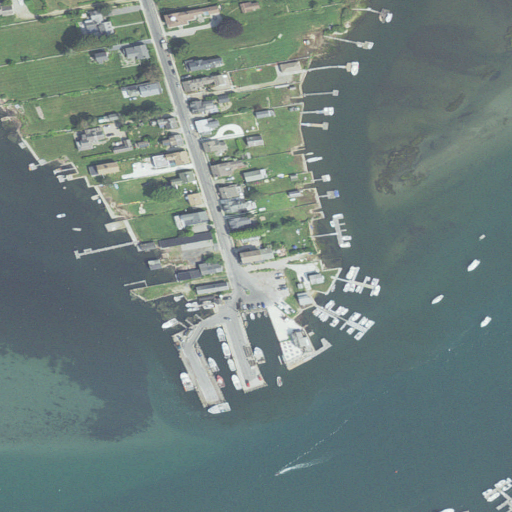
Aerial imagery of cape in Massachusetts named Westport Point containing open water, barren land, high intensity development, medium intensity development, low intensity development, open development, herbaceous wetlands, and pasture